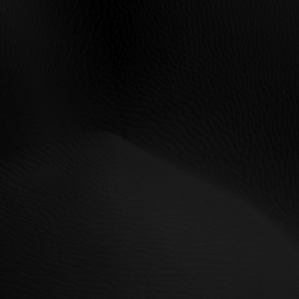
Label: non_frost